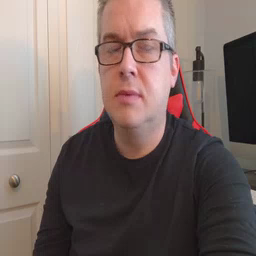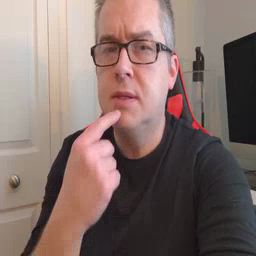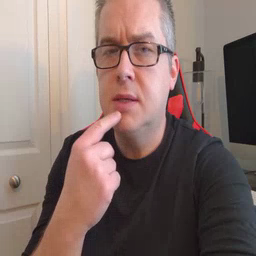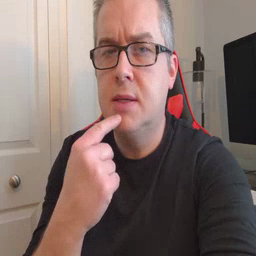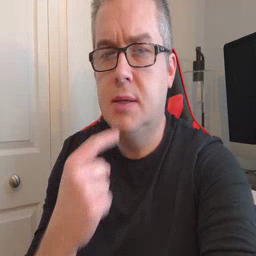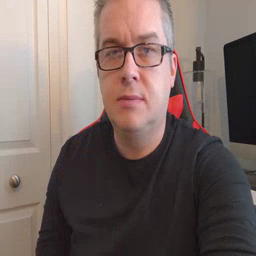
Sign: say